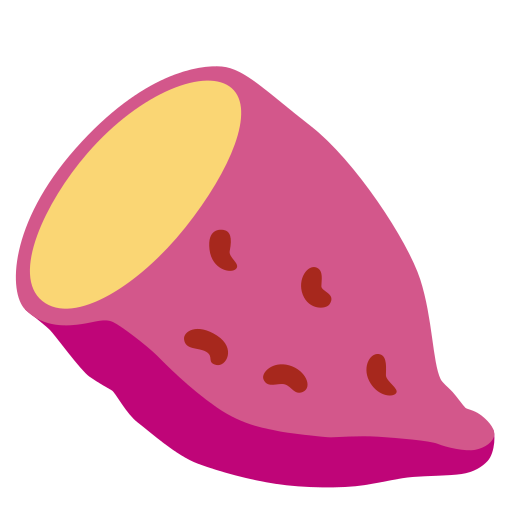
Emoji: 🍠